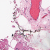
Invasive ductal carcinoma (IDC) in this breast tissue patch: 0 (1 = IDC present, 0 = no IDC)